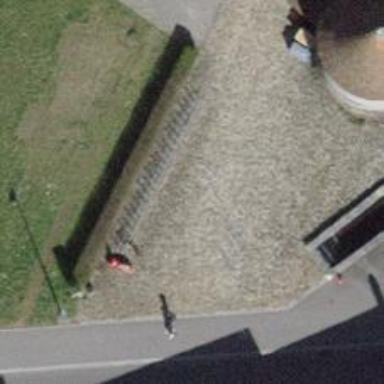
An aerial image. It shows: Bicycle parking area.